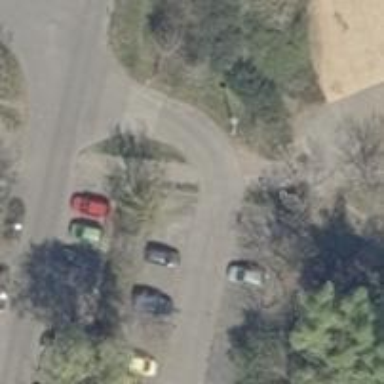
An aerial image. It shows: Concrete parking aisle designated as service road.